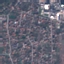
Land use / land cover: Residential